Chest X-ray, AP view. Patient: 68 years old, sex M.
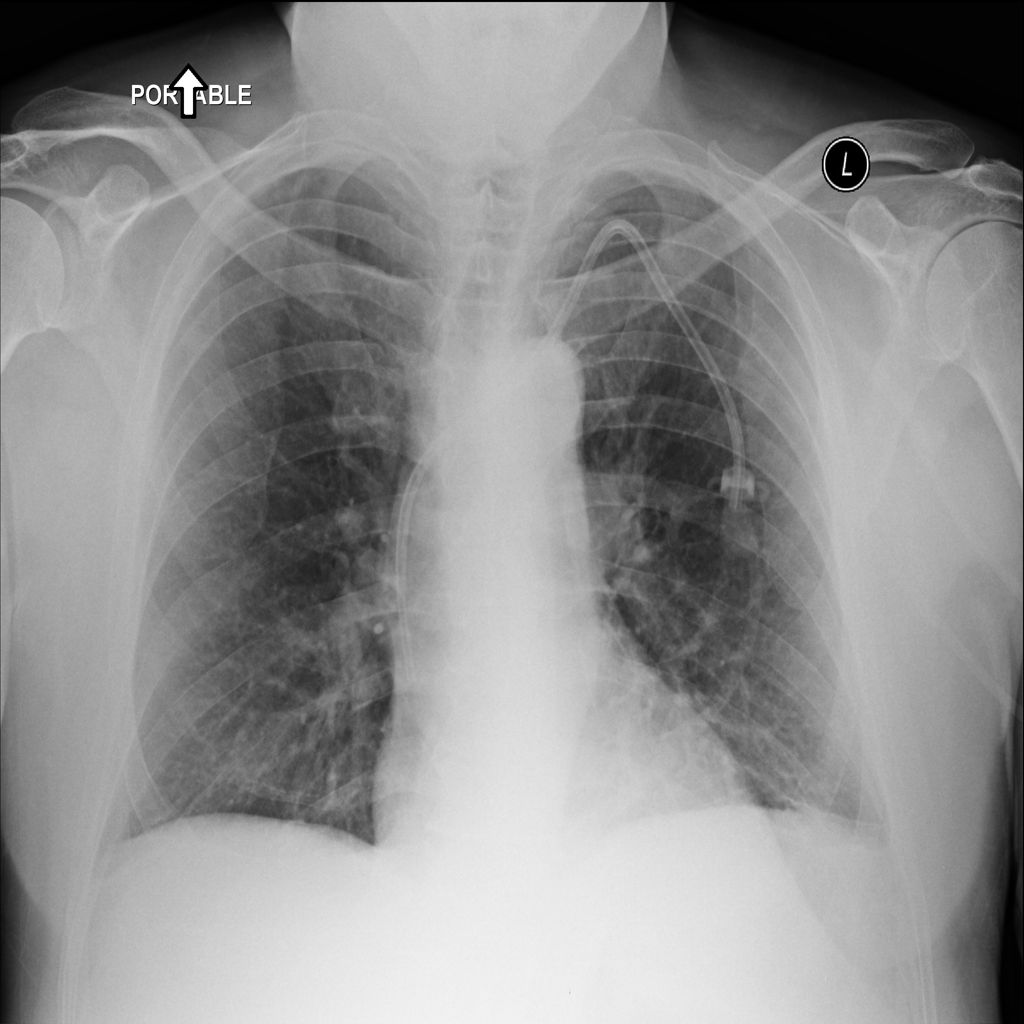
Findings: Atelectasis